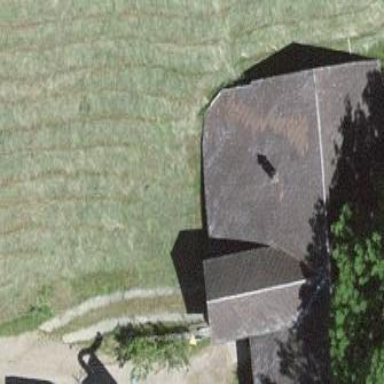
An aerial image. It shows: Farm building.